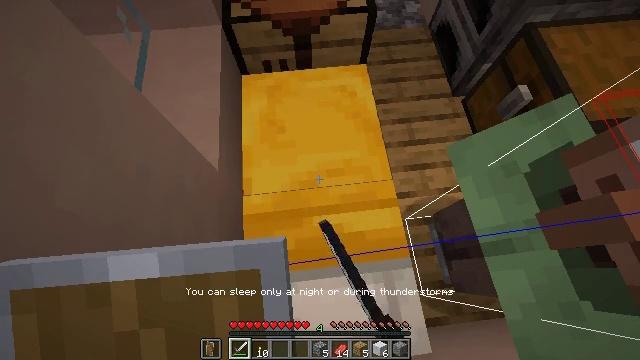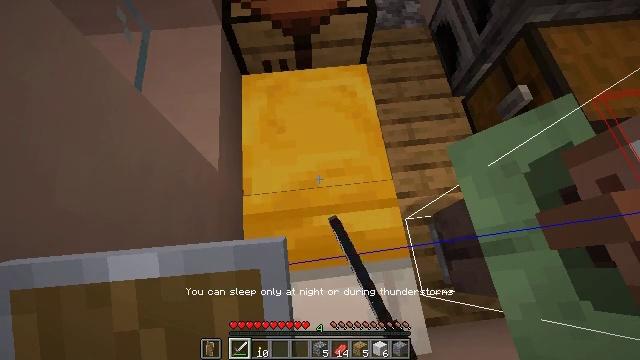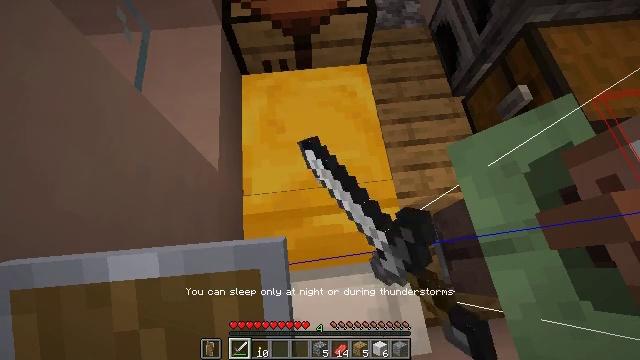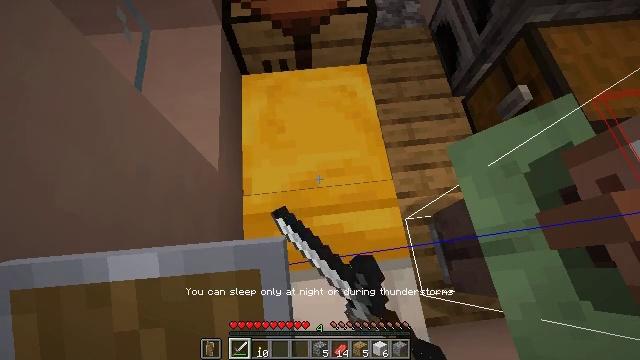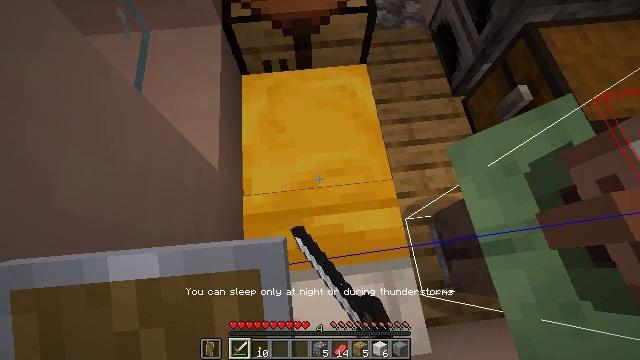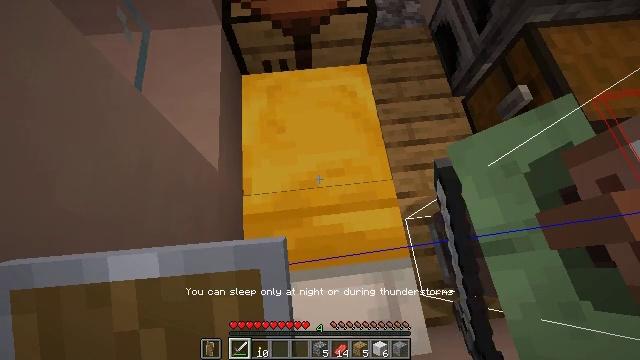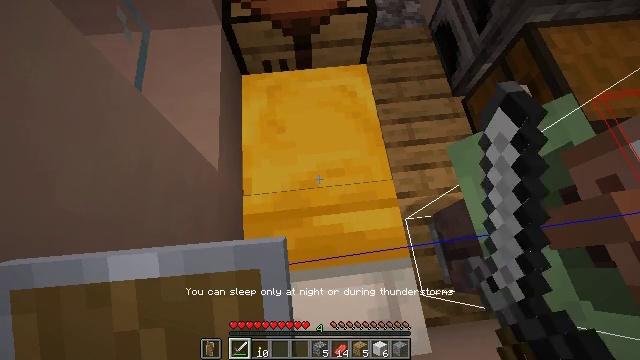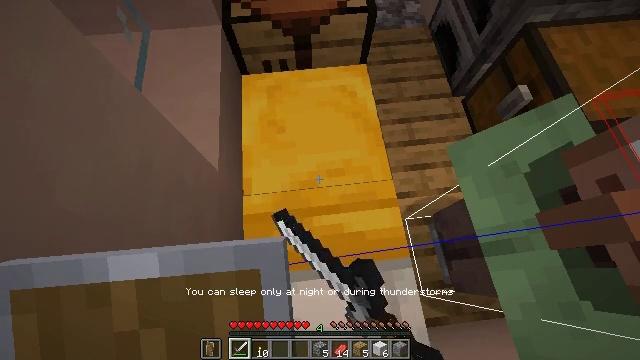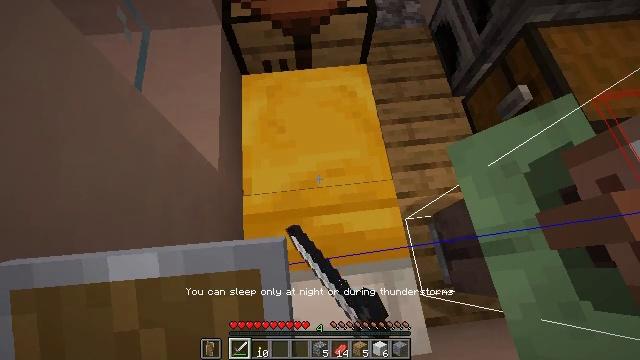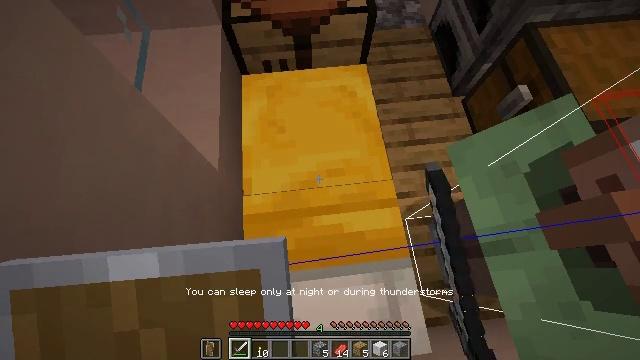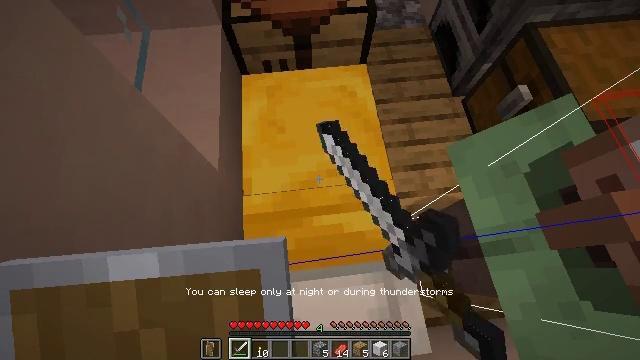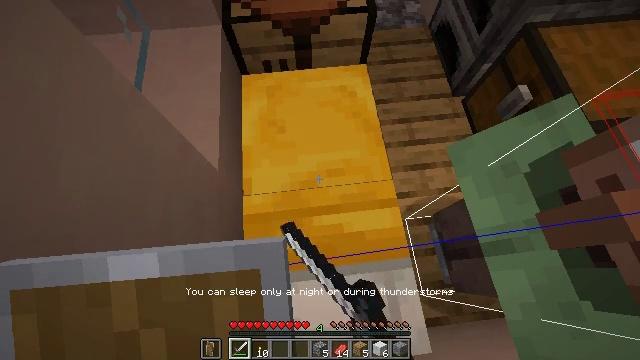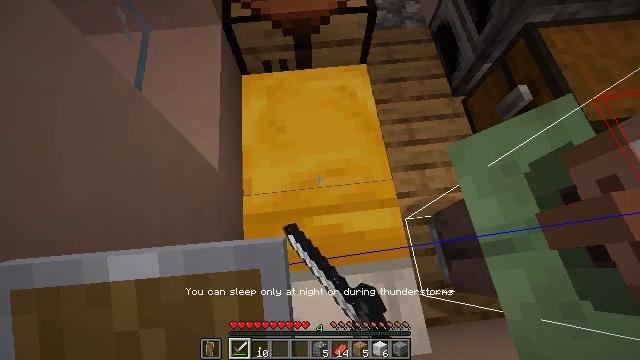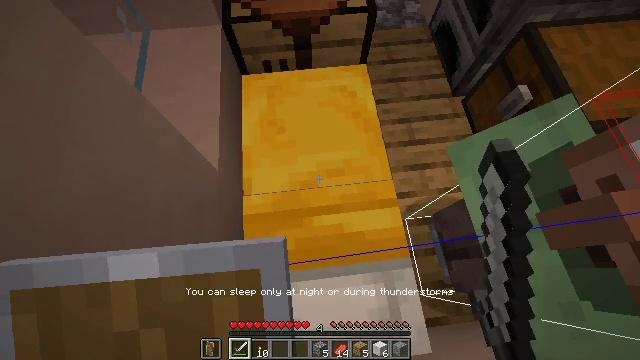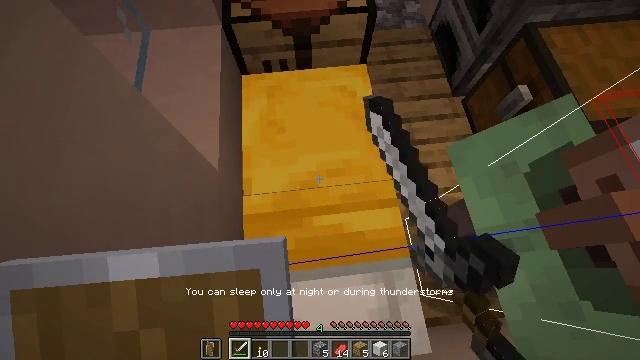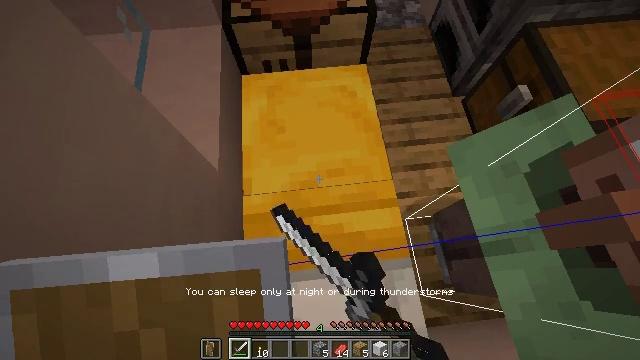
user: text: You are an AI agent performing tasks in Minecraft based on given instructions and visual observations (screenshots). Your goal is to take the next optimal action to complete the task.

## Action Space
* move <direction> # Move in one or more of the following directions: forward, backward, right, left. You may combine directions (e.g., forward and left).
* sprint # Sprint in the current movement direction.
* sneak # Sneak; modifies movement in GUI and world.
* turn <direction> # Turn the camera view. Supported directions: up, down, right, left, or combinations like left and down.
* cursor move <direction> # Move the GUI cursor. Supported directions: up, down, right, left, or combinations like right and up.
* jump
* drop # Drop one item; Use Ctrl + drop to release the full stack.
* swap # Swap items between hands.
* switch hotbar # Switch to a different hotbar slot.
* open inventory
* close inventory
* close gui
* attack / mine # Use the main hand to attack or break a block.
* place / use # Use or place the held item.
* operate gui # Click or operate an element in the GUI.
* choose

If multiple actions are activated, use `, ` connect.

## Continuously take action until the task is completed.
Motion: motion action
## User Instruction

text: Break the oak door to remove it.
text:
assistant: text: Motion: use / place
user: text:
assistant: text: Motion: use / place
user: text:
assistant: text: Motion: use / place
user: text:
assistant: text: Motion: use / place
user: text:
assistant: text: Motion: use / place
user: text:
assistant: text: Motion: use / place
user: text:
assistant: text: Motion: use / place
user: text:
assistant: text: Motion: use / place
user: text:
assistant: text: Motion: use / place
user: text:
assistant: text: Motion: use / place
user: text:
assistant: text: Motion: use / place
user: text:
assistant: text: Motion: use / place
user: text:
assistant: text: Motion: use / place
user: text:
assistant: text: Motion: use / place
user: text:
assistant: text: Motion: use / place
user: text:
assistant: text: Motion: use / place
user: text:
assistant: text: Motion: use / place
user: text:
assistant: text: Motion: use / place
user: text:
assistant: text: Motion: use / place
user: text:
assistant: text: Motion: use / place
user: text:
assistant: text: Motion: use / place
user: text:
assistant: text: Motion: use / place
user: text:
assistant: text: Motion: use / place
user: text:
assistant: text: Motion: use / place
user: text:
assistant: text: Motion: use / place
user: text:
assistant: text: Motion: use / place
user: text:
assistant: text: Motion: use / place
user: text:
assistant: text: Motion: use / place
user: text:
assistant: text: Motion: use / place
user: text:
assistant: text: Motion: use / place